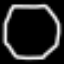
Label: octagon